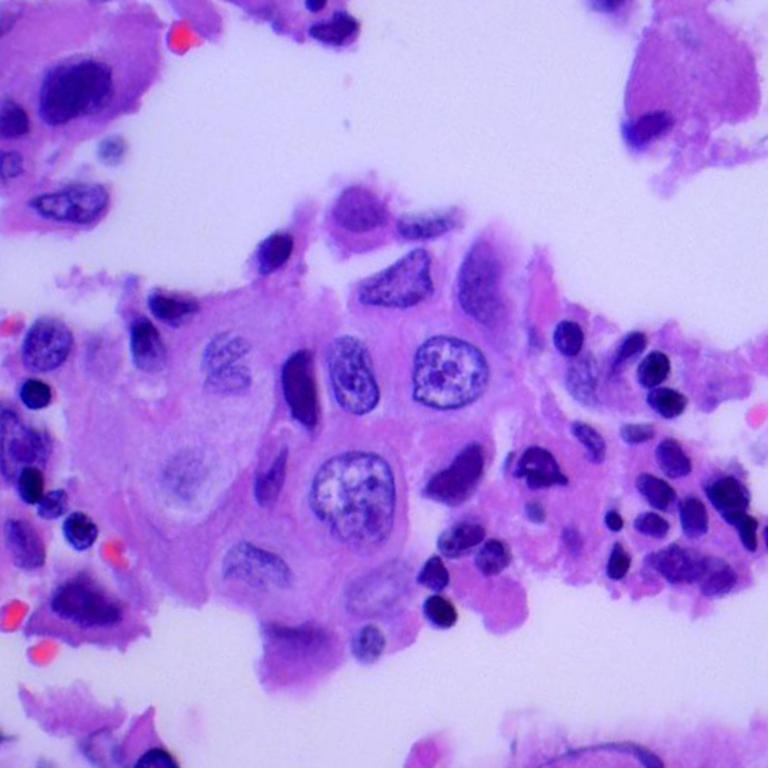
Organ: lung
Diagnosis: adenocarcinomas